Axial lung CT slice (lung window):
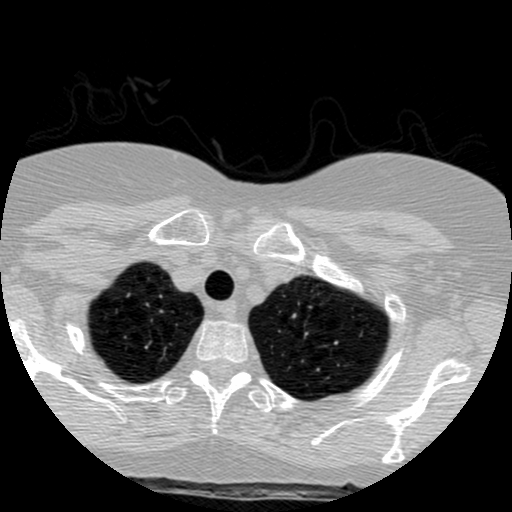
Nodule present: no